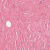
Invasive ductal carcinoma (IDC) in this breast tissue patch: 0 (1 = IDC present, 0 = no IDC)